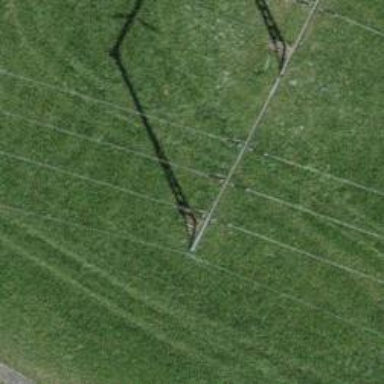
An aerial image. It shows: Insulator used in power systems.